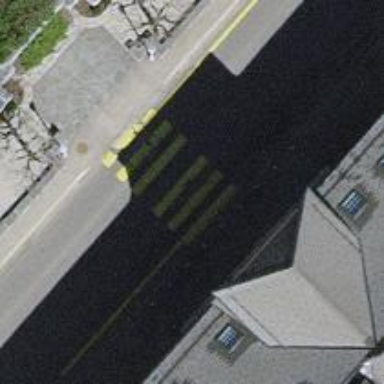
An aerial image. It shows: Marked crossing on the road.